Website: crate-barrel
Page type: payment
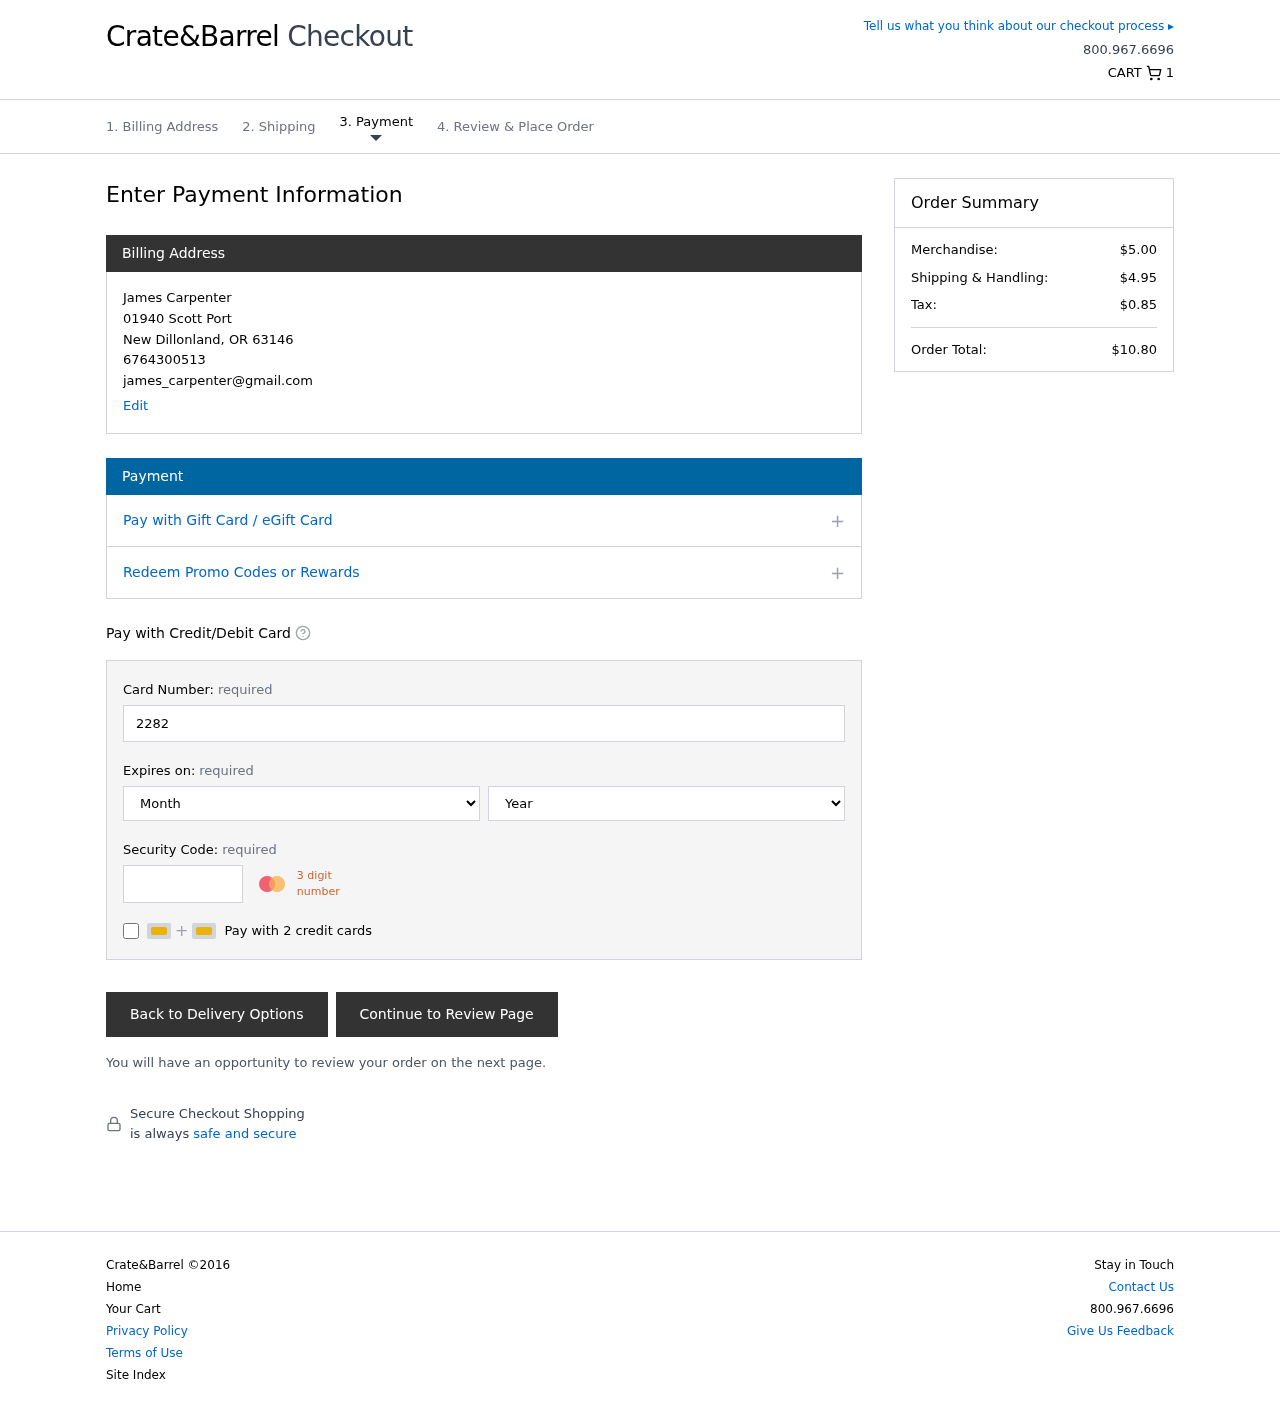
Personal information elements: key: PII_CARD_CVV
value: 972
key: PII_CARD_EXPIRY_MONTH
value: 08
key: PII_CARD_EXPIRY_YEAR
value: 29
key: PII_CARD_NUMBER
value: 2282 5742 0592 9051
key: PII_CITY
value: New Dillonland
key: PII_EMAIL
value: james_carpenter@gmail.com
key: PII_FULLNAME
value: James Carpenter
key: PII_PHONE
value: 6764300513
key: PII_POSTCODE
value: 63146
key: PII_STATE_ABBR
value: OR
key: PII_STREET
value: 01940 Scott Port
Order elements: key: ORDER_NUM_ITEMS
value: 1
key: ORDER_SUBTOTAL
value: $5.00
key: ORDER_SHIPPING_COST
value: $4.95
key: ORDER_TAX
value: $0.85
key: ORDER_TOTAL
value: $10.80